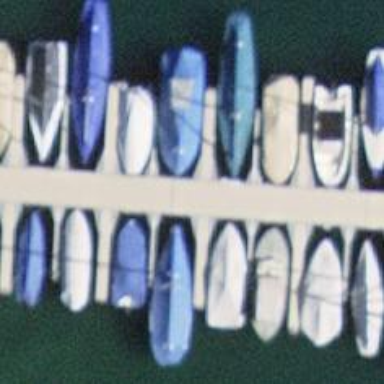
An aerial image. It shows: Man-made pier.